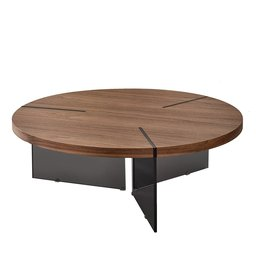
Label: furniture